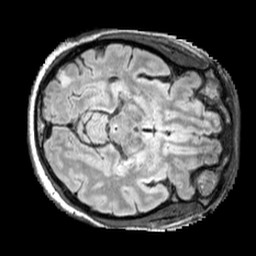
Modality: FLAIR
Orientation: axial
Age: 39
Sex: female
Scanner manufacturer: siemens
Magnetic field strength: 3 T
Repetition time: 5 s
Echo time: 0.387 s